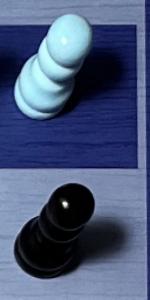
Label: Pawn_Black